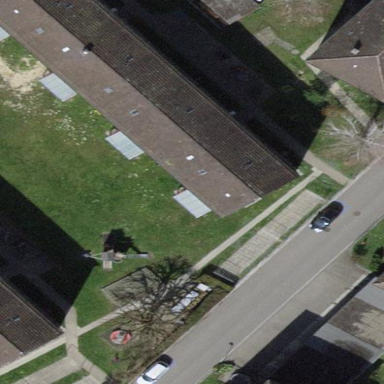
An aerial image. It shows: Apartment building with pitched roof.